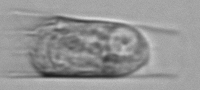
Label: Eutintinnus